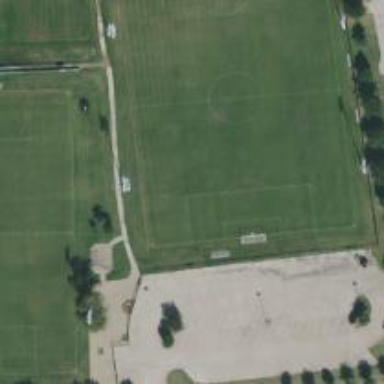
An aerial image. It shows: Soccer pitch designated for leisure and sports activities.